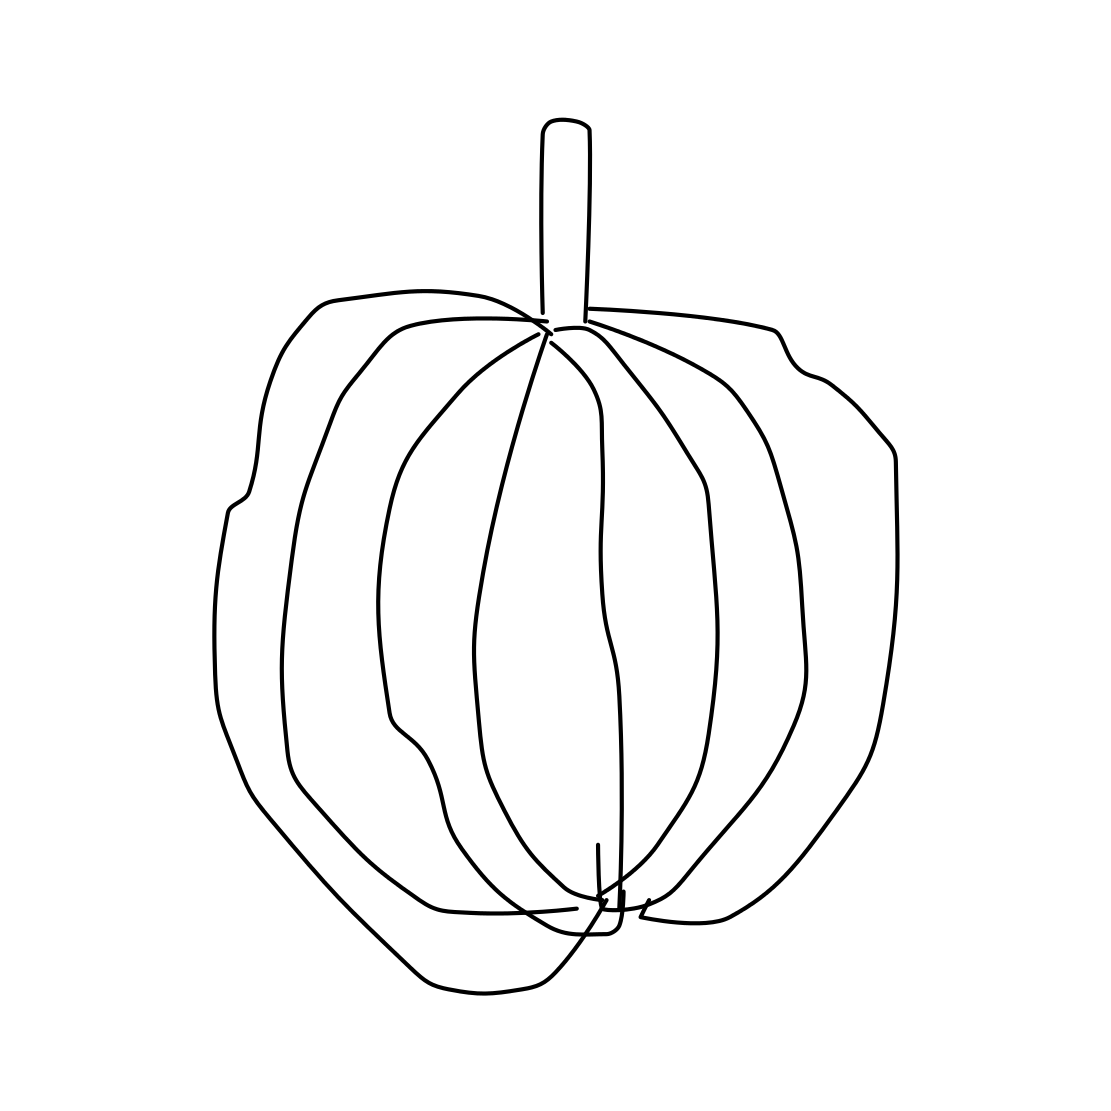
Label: pumpkin